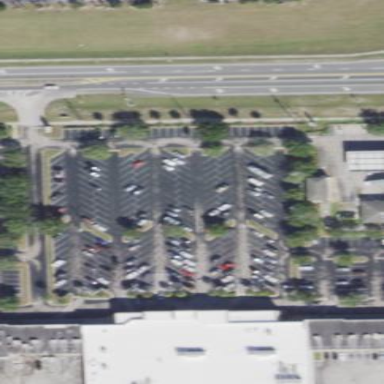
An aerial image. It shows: Parking area with surface.